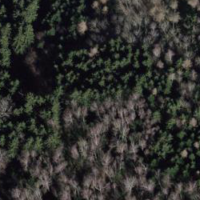
EUNIS habitat code: 43
Species observed at this site:
Sitta europaea